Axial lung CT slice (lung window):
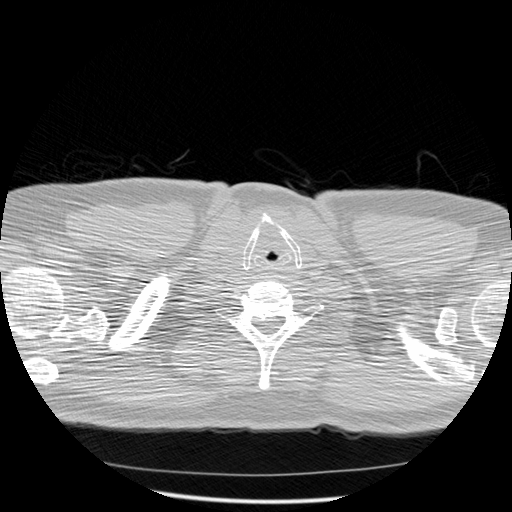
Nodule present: no